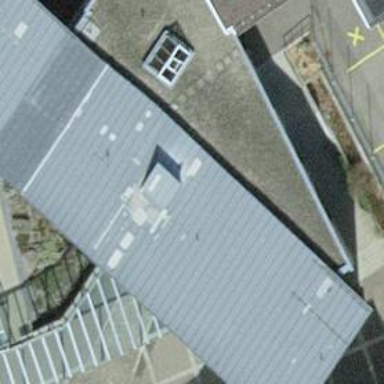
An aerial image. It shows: School building.